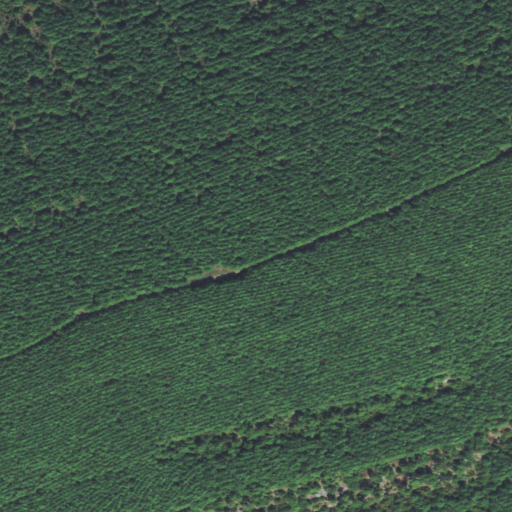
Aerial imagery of mountain in Oklahoma named Wildhorse Mountain containing evergreen forest and mixed forest